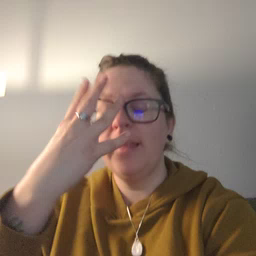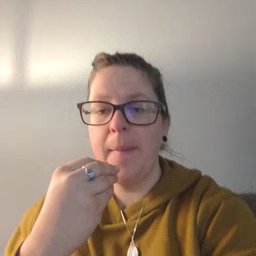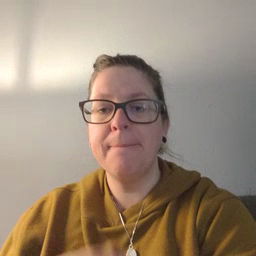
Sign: nap